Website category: university
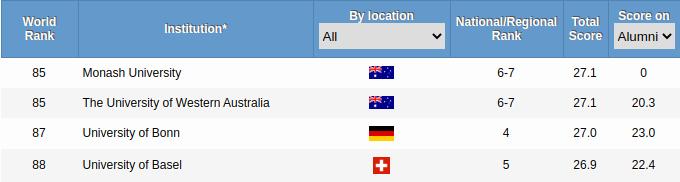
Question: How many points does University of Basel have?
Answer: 26.9

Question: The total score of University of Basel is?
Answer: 26.9

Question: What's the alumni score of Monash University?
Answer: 0

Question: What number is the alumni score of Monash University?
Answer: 0

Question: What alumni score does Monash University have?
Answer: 0

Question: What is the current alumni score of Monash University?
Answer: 0

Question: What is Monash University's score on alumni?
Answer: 0

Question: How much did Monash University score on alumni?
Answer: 0

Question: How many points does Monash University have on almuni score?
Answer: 0

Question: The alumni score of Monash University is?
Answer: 0

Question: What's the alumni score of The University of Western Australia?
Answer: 20.3

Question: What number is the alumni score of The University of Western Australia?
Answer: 20.3

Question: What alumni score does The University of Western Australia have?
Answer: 20.3

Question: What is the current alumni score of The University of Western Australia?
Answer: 20.3

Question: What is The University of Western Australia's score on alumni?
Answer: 20.3

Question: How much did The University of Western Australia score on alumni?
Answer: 20.3

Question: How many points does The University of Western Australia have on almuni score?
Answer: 20.3

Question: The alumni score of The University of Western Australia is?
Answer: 20.3

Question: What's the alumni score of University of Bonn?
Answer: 23.0

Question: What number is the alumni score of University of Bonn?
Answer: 23.0

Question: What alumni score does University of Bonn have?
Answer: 23.0

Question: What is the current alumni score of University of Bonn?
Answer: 23.0

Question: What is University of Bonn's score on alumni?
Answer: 23.0

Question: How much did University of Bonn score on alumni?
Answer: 23.0

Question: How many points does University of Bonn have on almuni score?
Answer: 23.0

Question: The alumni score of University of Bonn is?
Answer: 23.0

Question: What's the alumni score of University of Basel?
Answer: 22.4

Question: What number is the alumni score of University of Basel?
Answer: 22.4

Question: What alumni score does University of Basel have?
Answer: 22.4

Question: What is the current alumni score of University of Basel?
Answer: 22.4

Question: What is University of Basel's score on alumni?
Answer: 22.4

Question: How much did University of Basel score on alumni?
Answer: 22.4

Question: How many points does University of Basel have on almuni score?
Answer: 22.4

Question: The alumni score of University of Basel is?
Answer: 22.4

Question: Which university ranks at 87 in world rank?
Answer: University of Bonn

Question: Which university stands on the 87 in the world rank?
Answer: University of Bonn

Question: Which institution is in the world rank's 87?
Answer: University of Bonn

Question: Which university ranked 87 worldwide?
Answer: University of Bonn

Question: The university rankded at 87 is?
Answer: University of Bonn

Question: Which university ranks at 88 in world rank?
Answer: University of Basel

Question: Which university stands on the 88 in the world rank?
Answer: University of Basel

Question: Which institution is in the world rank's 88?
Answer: University of Basel

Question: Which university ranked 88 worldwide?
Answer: University of Basel

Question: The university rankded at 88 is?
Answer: University of Basel

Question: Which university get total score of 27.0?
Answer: University of Bonn

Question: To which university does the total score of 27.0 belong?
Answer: University of Bonn

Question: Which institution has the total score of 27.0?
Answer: University of Bonn

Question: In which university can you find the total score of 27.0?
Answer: University of Bonn

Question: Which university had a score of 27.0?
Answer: University of Bonn

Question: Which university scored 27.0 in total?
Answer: University of Bonn

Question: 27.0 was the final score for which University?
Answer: University of Bonn

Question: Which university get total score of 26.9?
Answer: University of Basel

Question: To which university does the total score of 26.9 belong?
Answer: University of Basel

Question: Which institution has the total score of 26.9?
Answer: University of Basel

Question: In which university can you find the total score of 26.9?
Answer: University of Basel

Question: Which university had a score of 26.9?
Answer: University of Basel

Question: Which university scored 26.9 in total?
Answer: University of Basel

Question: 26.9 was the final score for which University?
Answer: University of Basel

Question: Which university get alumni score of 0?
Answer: Monash University

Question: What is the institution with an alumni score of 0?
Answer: Monash University

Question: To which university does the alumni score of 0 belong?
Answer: Monash University

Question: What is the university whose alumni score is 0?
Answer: Monash University

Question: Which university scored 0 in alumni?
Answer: Monash University

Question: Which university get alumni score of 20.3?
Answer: The University of Western Australia